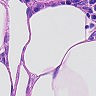
Metastatic tissue present: no